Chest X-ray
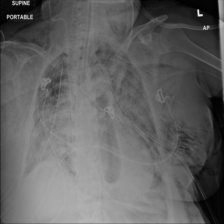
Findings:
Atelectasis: negative
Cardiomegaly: negative
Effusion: negative
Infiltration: positive
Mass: negative
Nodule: negative
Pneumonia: negative
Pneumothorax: positive
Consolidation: negative
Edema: negative
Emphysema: positive
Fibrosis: negative
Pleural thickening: negative
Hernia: negative